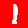
Digit: 1